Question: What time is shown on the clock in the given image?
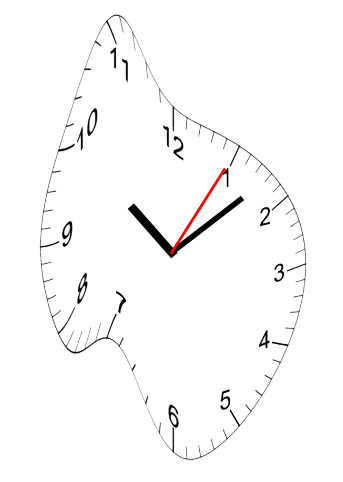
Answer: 10:08:05